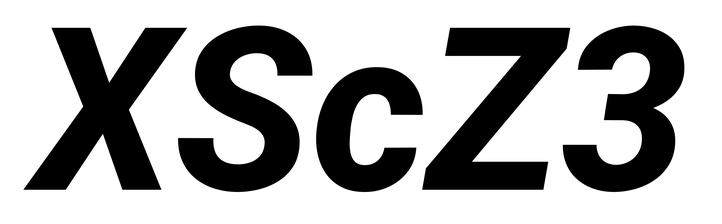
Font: Roboto-Italic_ExtraBold_Italic